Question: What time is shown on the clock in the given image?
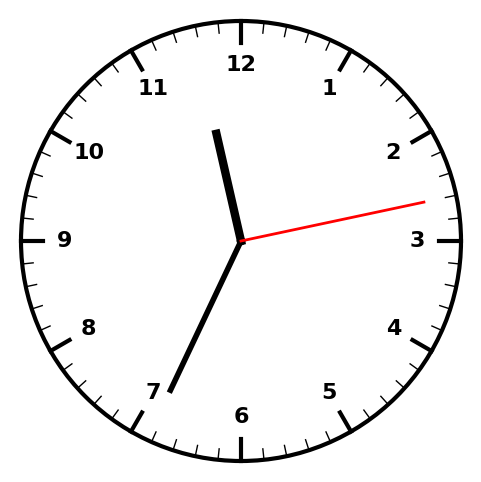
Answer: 11:34:13